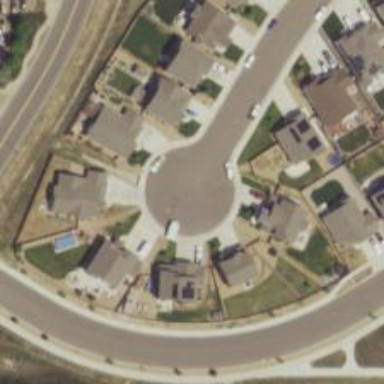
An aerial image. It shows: Turning circle on the road.